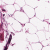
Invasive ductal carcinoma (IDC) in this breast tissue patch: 0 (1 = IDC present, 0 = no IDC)